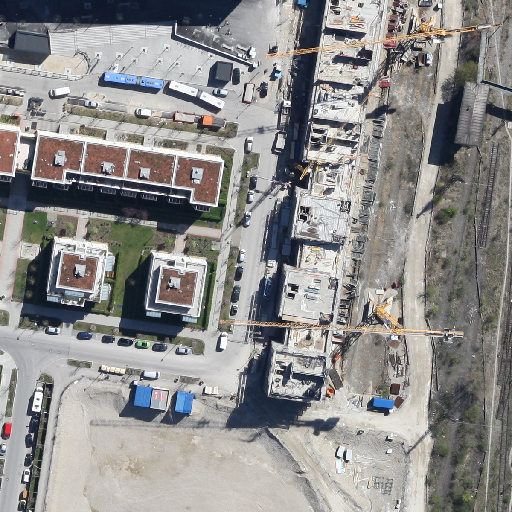
Referring expression: truck driving on the road